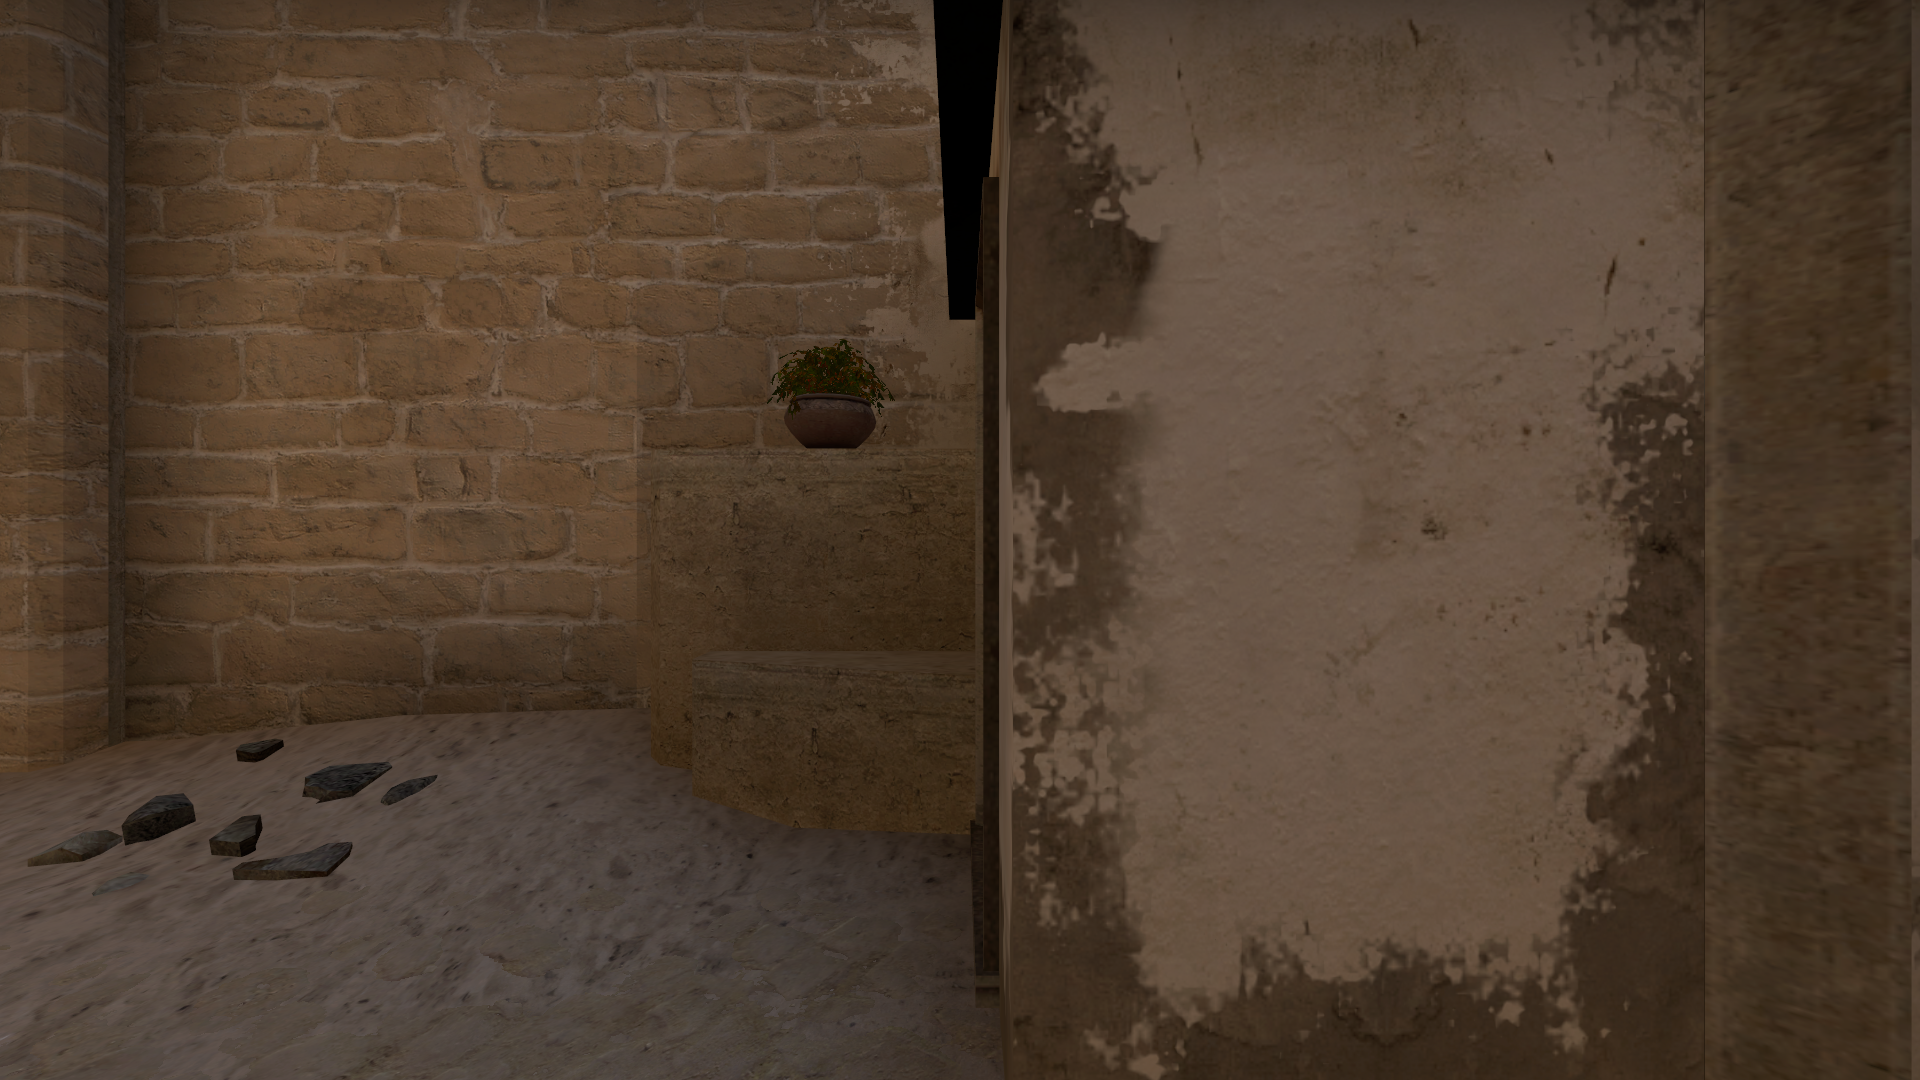
Map: de_mirage